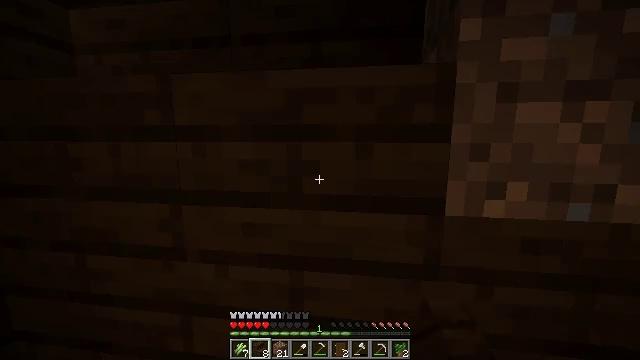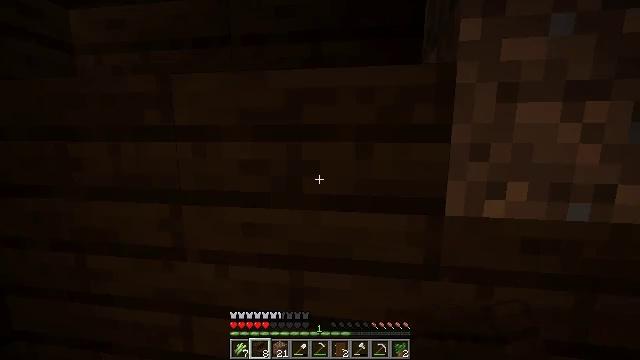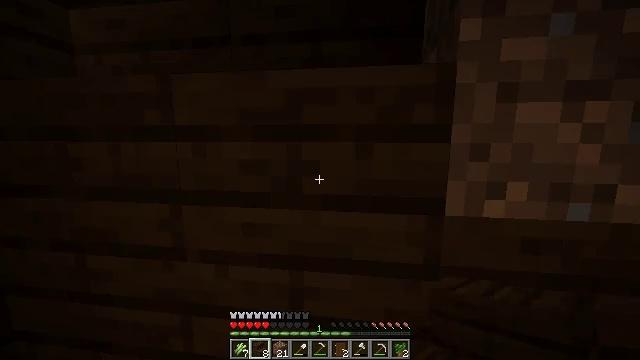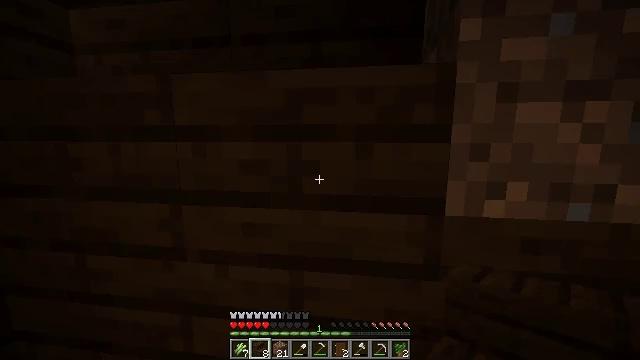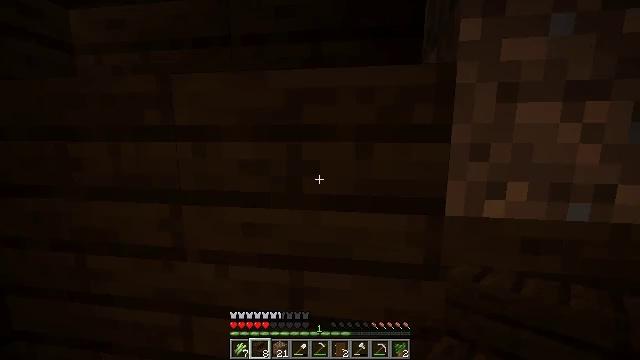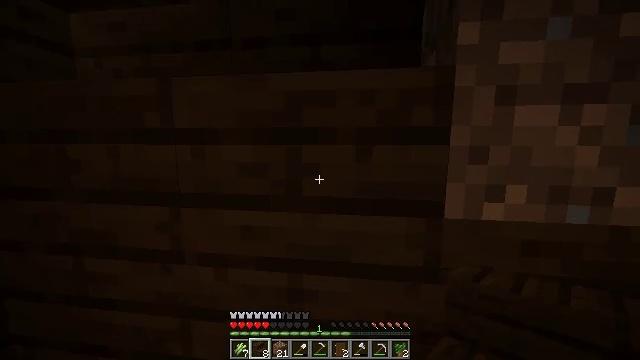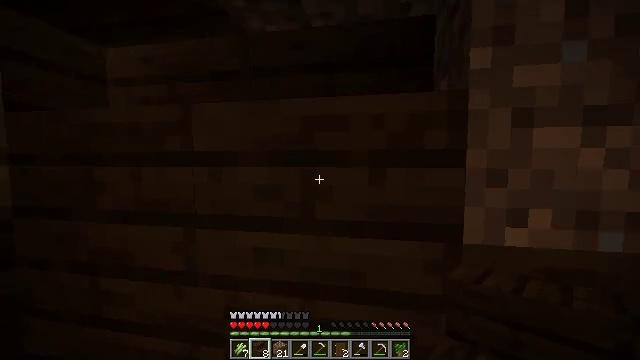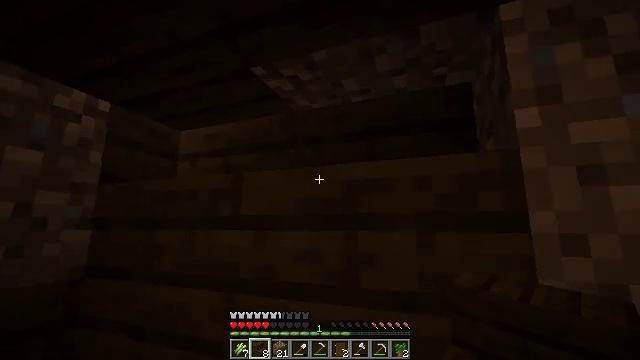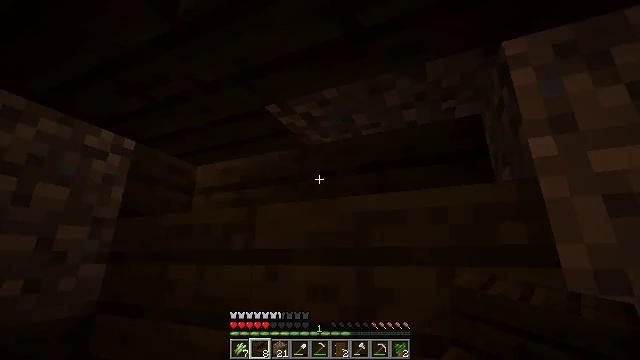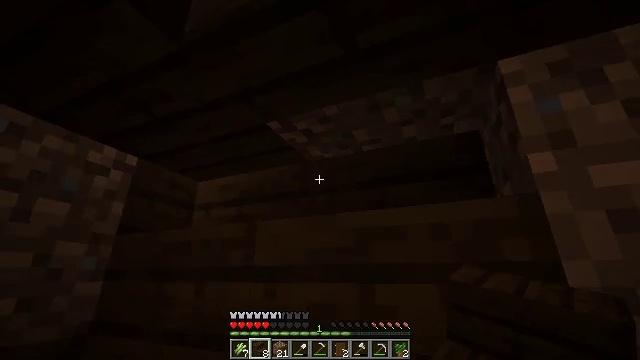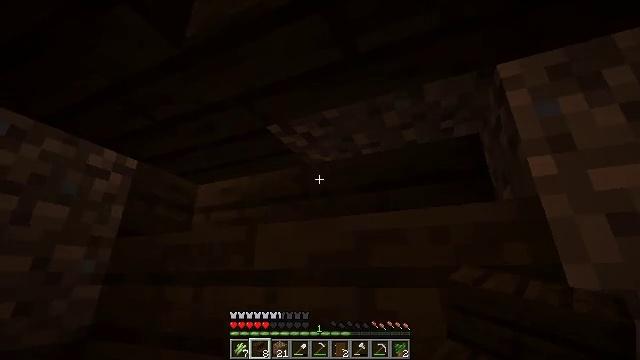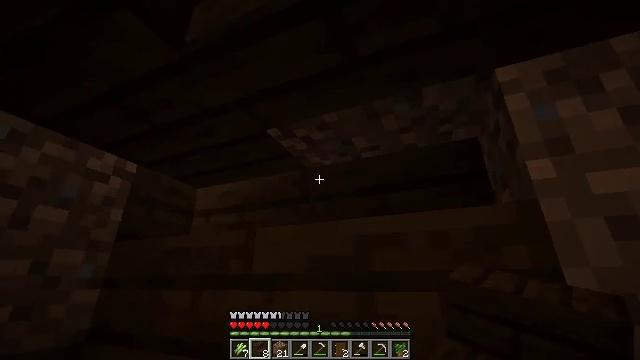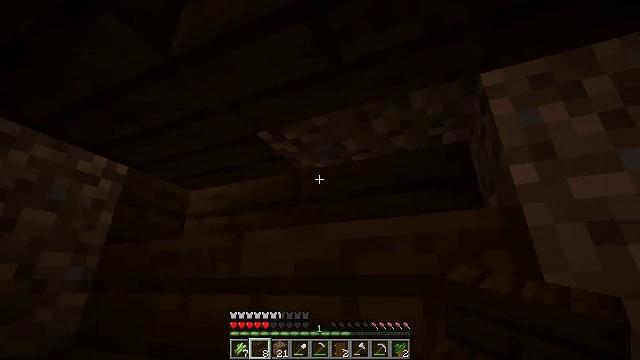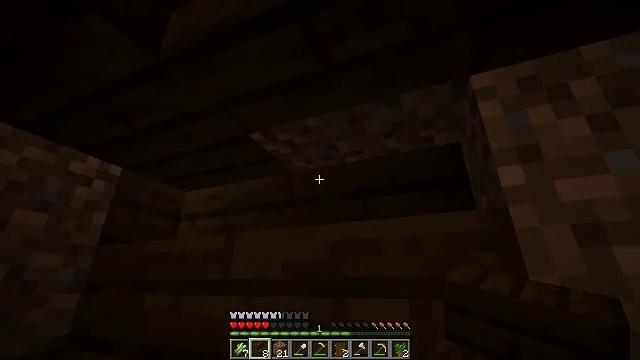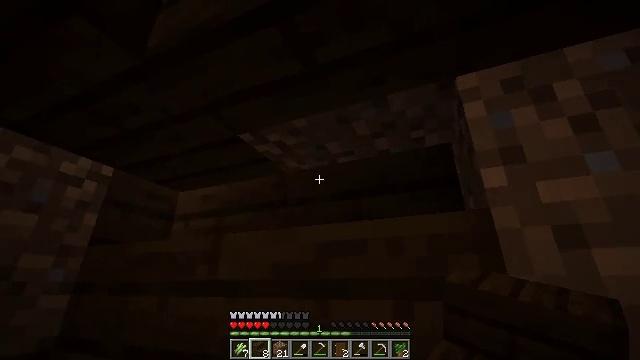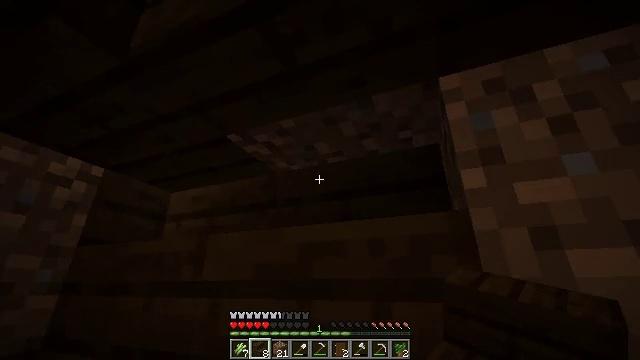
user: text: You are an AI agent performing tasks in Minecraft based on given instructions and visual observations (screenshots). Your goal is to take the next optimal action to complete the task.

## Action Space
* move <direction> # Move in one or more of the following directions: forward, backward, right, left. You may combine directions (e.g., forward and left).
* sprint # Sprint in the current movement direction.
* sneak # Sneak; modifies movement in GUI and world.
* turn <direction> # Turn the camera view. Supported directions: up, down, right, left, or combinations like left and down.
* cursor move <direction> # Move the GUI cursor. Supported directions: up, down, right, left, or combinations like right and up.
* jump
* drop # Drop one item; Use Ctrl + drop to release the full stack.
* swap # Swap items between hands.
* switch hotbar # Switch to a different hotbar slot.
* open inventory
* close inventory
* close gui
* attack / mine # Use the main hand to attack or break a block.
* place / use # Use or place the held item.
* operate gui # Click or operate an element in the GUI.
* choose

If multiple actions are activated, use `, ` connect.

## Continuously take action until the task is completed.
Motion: motion action
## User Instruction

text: Collect the dark oak stairs by mining.
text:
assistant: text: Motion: sneak
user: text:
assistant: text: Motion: sneak
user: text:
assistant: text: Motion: sneak
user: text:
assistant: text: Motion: sneak
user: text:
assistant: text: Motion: sneak
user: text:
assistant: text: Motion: sneak, turn left and up
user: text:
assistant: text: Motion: sneak, turn left and up
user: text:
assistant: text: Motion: sneak, turn left and up
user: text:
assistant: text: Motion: sneak, turn up
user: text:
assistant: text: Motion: sneak
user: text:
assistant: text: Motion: move right, sneak
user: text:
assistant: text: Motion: move right, sneak
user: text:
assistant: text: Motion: move right, sneak
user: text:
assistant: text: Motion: move right, sneak
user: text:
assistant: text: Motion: sneak
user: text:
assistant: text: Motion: sneak
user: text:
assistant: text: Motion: sneak
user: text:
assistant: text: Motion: sneak
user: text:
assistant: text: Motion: sneak
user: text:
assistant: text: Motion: sneak
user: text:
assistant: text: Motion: sneak
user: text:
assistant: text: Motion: move back, sneak
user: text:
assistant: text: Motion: move back, sneak, turn right
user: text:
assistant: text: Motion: move back, sneak, turn right
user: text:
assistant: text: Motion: move back, sneak, turn right
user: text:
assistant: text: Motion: move back, sneak, turn right
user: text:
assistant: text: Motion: move back, sneak
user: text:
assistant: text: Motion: move back, sneak
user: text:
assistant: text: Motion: move back, sneak
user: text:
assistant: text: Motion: move back, sneak